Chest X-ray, AP view. Patient: 60 years old, sex M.
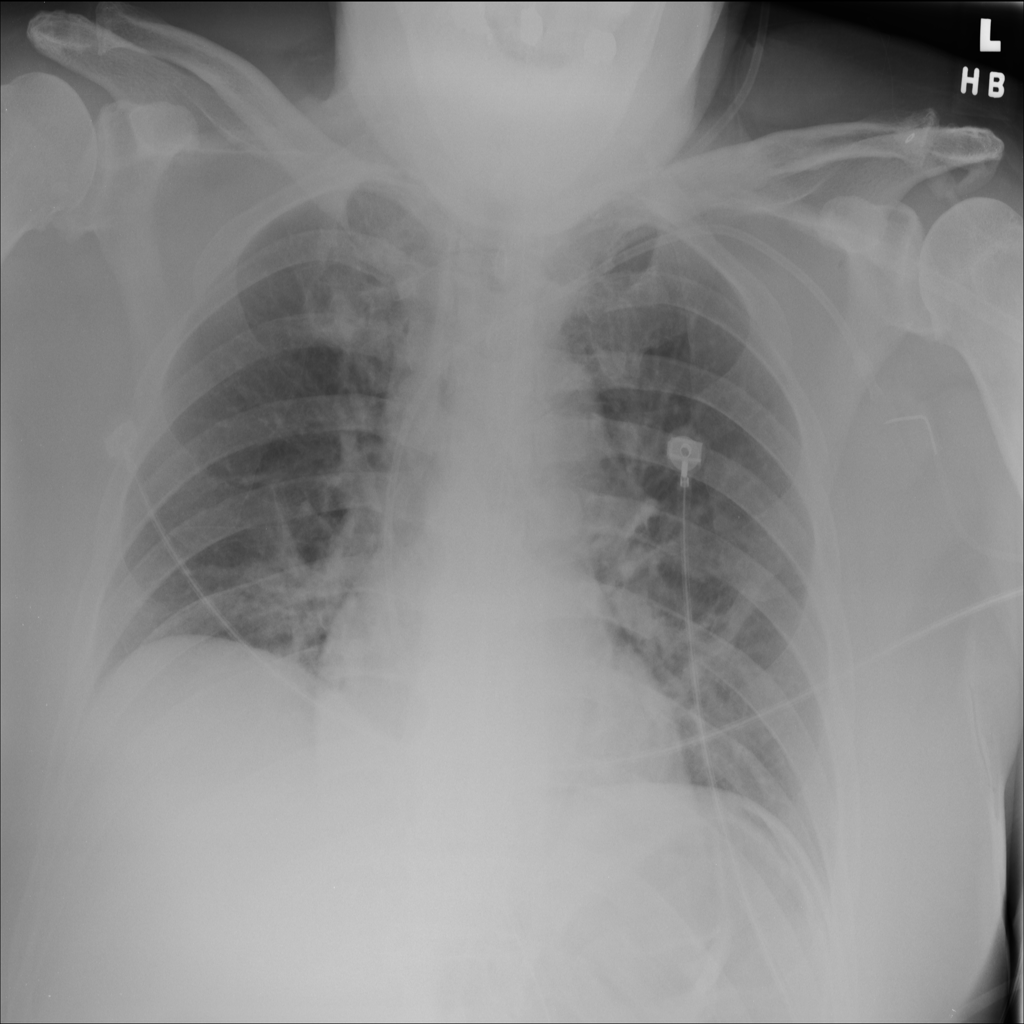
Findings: Atelectasis, Infiltration